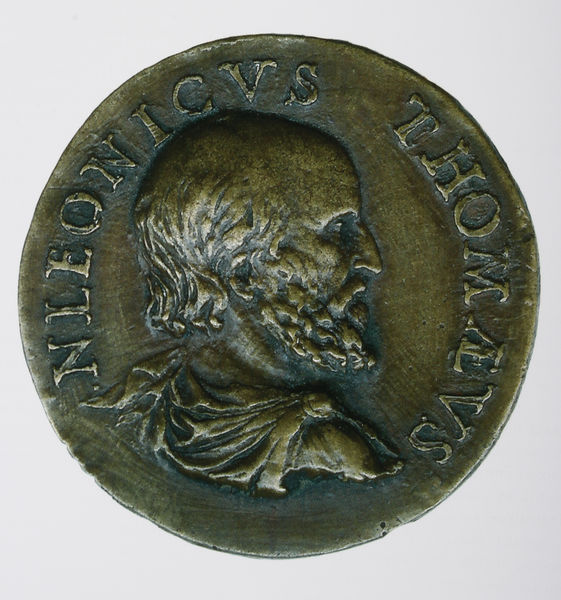
Titel: Porträtmedaille von Niccolò Leonico Tomeo
Künstler: Andrea Riccio
Standort: Mailand
Institution: Civiche Raccolte Archeologiche e Numismatiche
Schlagwörter: blau, kopf, mann, umhang, grün, braun, frisur, grau, haar, mund, nase, ohr, profil, schwarz, stirn, tuch, alt, bart, augen, falten, vollbart, hals, portrait, porträt, auge, gewand, gold, haare, mantel, brosche, kinn, locken, renaissance, schulter, rund, deutschland, relief, schrift, wellen, kahl, schriftzug, rand, kaiser, inschrift, büste, glatze, thomas, metall, bronze, faltenwurf, knöpfe, kinnbart, eindruck, foto, fotografie, name, schnalle, zinn, antike, greis, philosoph, geld, druck, hakennase, kupfer, text, buchstaben, medallie, herrscher, halbglatze, rom, antik, toga, mittelalter, barz, grünlich, gelehrter, medaille, jünger, mittelfeld, tunika, druch, römisch, prägung, münze, kerbe, latein, lateinisch, umschrift, welliges haar, patina, kal, fibel, evangelist, einkerbung, geprägt, zinken, geldstück, münzbild, gestanzt, leonicus, nieonicus, nieoniecus, nileonicus, nileonicvs, thomaeus, thomaevs, thomaus, zzz, nleonicvs, thimaevs